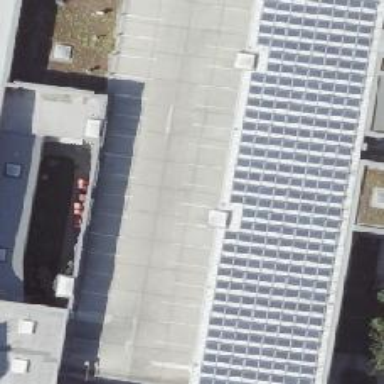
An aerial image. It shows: Concrete rooftop parking area.